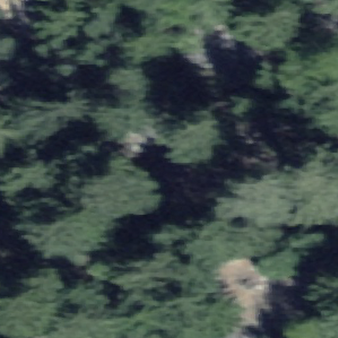
Label: other